Question: I have a database with a listing for every city in the US based on zip code. By nature it has a city/state listing for every zip code in the US which produces several city/state duplicates. I want to perform a SELECT that returns a single row for each city/state.
I have included a screenshot of the database structure for reference. 'num' is PRIMARY.
What would the syntax be for this?

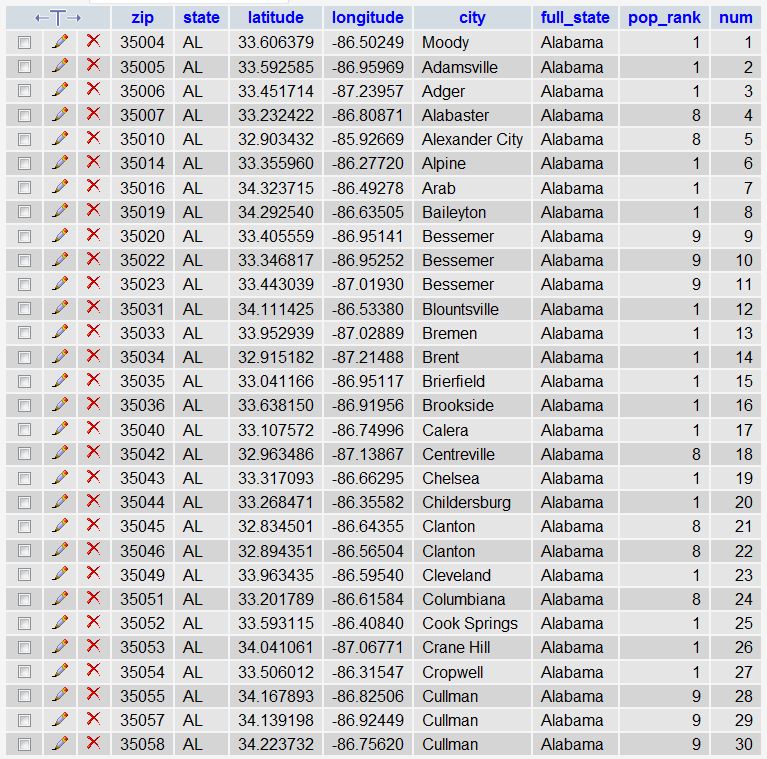
Answer: <URL> can do this.
'''
SELECT DISTINCT city, state FROM table_name;
'''